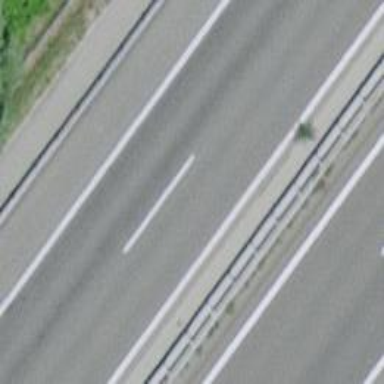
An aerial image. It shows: Asphalt motorway.